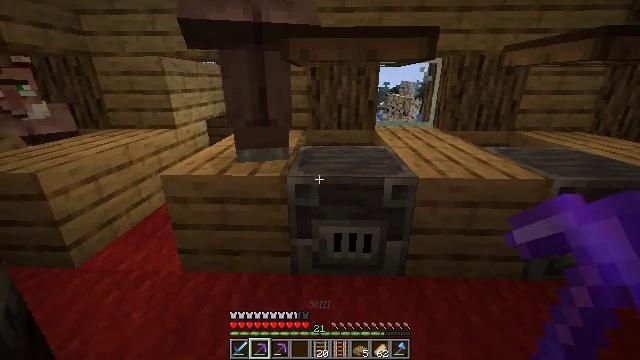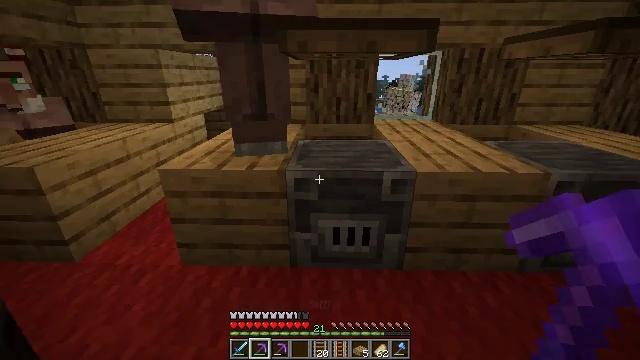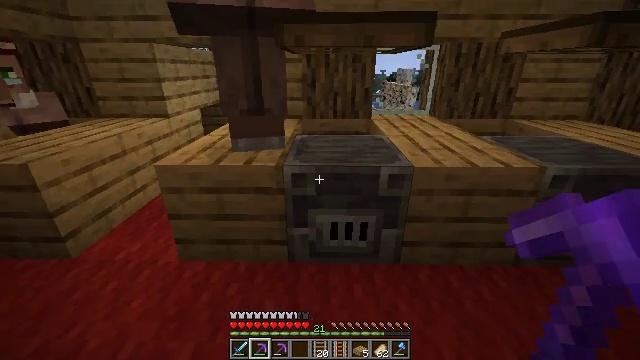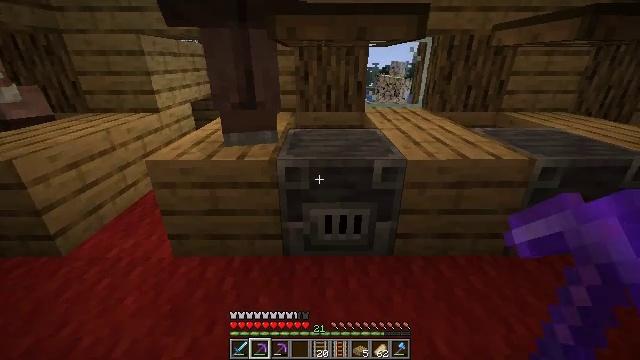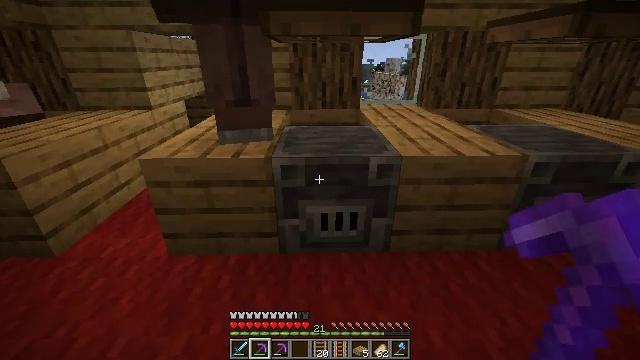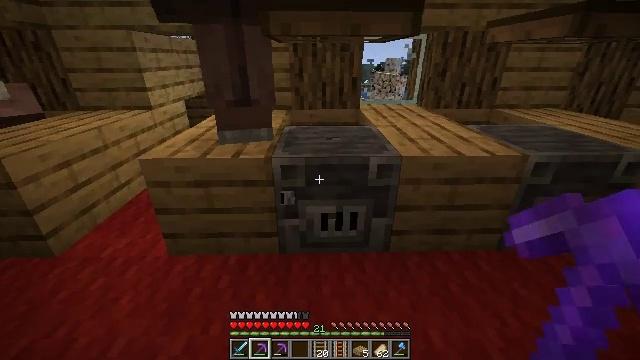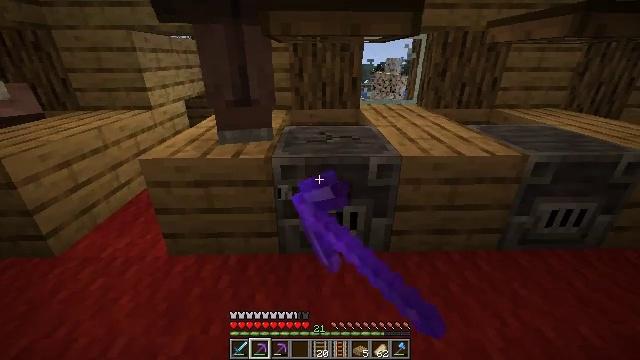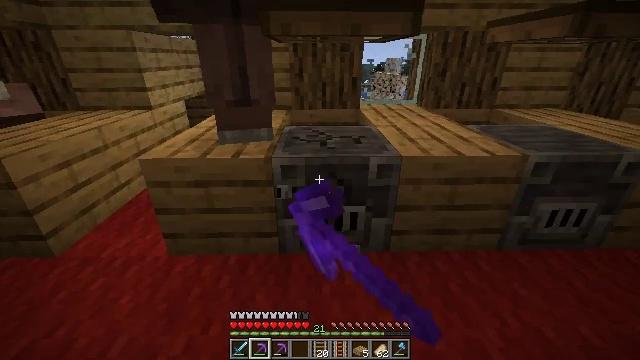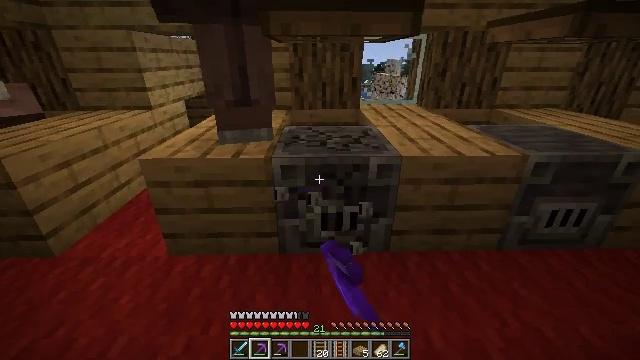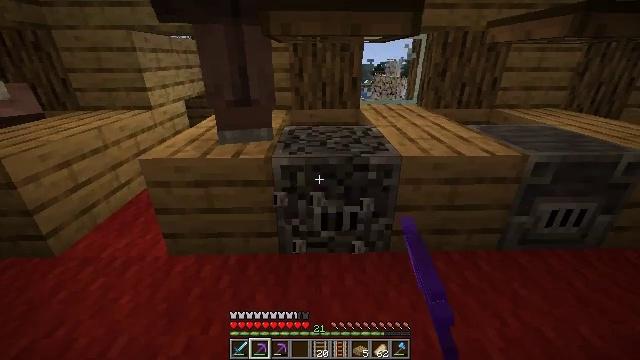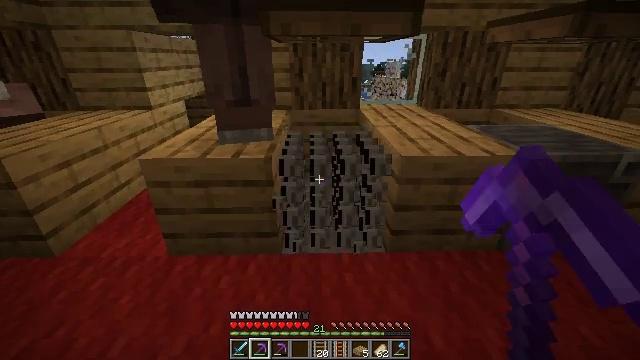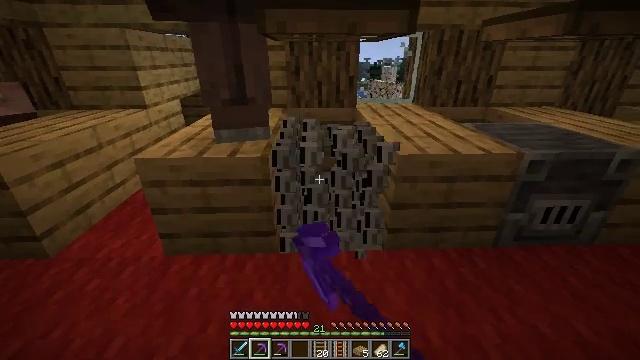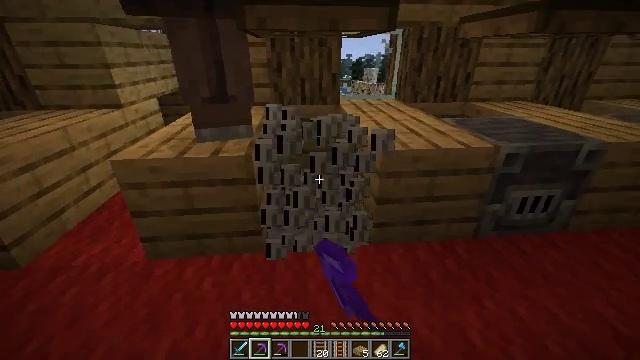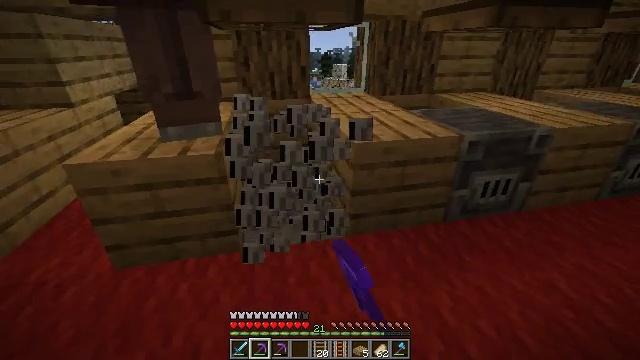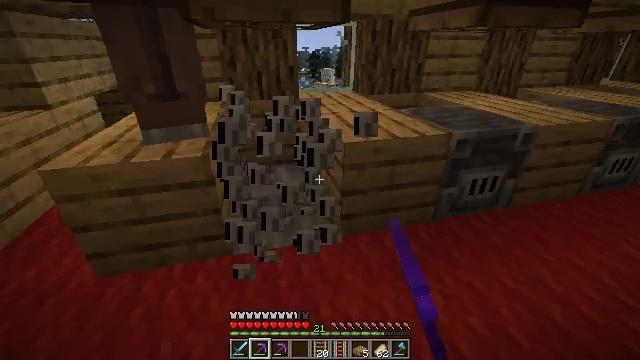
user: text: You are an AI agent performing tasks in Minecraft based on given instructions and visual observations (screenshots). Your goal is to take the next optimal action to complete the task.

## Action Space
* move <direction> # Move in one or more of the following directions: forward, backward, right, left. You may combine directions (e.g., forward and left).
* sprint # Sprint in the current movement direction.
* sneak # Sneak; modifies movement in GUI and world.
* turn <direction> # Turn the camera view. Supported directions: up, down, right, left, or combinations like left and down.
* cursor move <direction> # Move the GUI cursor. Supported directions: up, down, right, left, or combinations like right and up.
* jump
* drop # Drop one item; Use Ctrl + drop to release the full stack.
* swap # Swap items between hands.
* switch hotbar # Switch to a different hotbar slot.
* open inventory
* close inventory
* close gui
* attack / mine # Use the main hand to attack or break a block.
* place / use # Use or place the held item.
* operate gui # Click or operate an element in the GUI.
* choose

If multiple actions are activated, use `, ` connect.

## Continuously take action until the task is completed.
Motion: motion action
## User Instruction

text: Left click on the blast furnace to break it.
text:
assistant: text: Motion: turn down
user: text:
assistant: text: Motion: turn down
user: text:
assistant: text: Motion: turn right and down
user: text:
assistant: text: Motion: turn right
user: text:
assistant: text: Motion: attack / mine
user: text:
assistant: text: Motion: attack / mine
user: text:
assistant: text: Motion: attack / mine
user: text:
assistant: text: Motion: attack / mine
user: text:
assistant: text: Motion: attack / mine
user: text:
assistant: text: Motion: attack / mine
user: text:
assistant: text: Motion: attack / mine
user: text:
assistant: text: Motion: turn right, attack / mine
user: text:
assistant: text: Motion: turn right and down
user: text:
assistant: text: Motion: move forward, turn right
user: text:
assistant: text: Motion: no_op